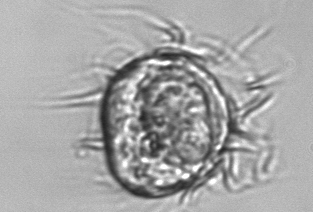
Label: Leegaardiella_ovalis